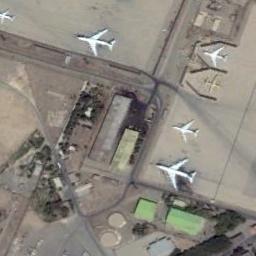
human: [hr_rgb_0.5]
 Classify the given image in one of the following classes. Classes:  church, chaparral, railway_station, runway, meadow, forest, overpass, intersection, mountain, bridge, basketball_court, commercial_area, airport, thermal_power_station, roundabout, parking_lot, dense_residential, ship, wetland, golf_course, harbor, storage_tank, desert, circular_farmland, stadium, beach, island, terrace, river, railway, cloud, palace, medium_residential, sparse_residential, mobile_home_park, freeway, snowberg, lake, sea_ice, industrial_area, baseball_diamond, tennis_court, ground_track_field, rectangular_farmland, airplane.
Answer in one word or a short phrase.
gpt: airplane